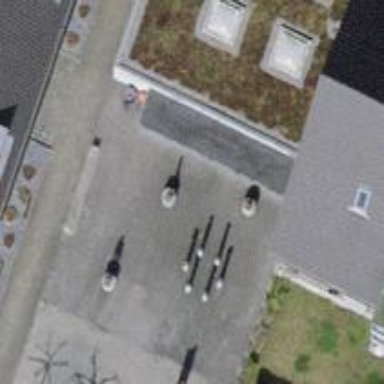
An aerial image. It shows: Museum.